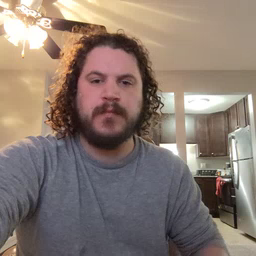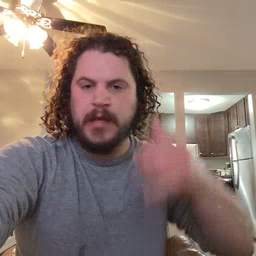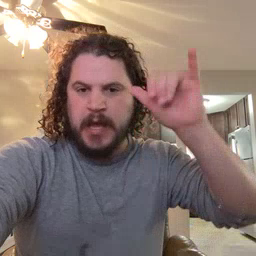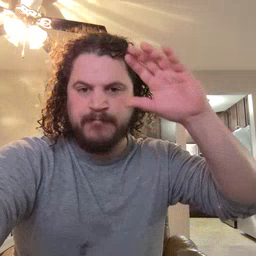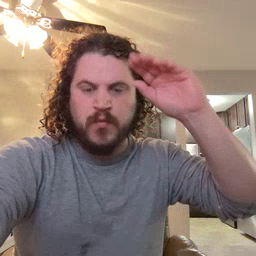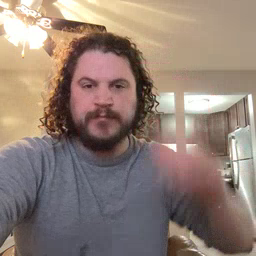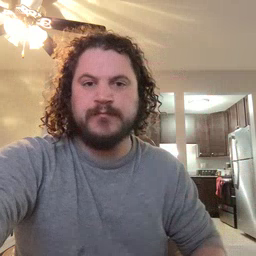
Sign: cowboy